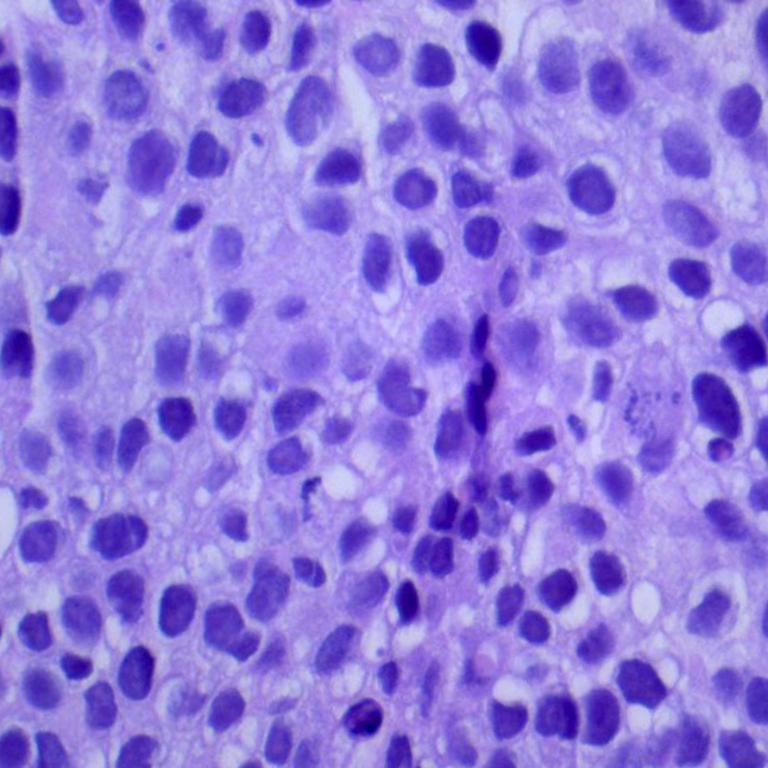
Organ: lung
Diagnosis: squamous carcinomas